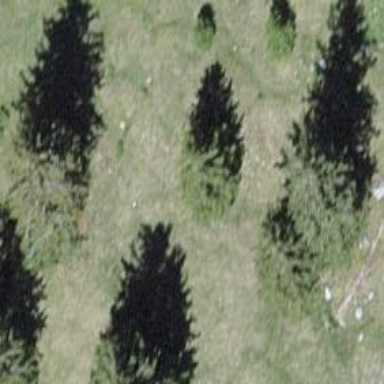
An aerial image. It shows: Needle-leaved tree in natural setting.